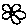
Label: flower